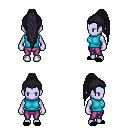
a pixel art fantasy rpg character, female body template, dark elf, purple skin, teal sleeveless shirt, magenta pants, raven extra-long topknot hairstyle, black slippers, four views (front, back, left, right), 2x2 character sprite sheet, small pixel art, hard edges, no anti-aliasing